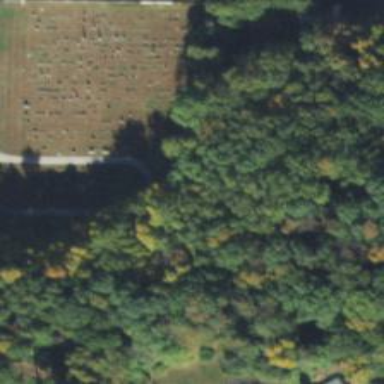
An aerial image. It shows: Cemetery.